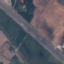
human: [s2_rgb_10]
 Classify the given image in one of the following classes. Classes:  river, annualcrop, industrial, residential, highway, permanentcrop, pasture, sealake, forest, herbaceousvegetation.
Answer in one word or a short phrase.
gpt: Highway